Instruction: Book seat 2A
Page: seats
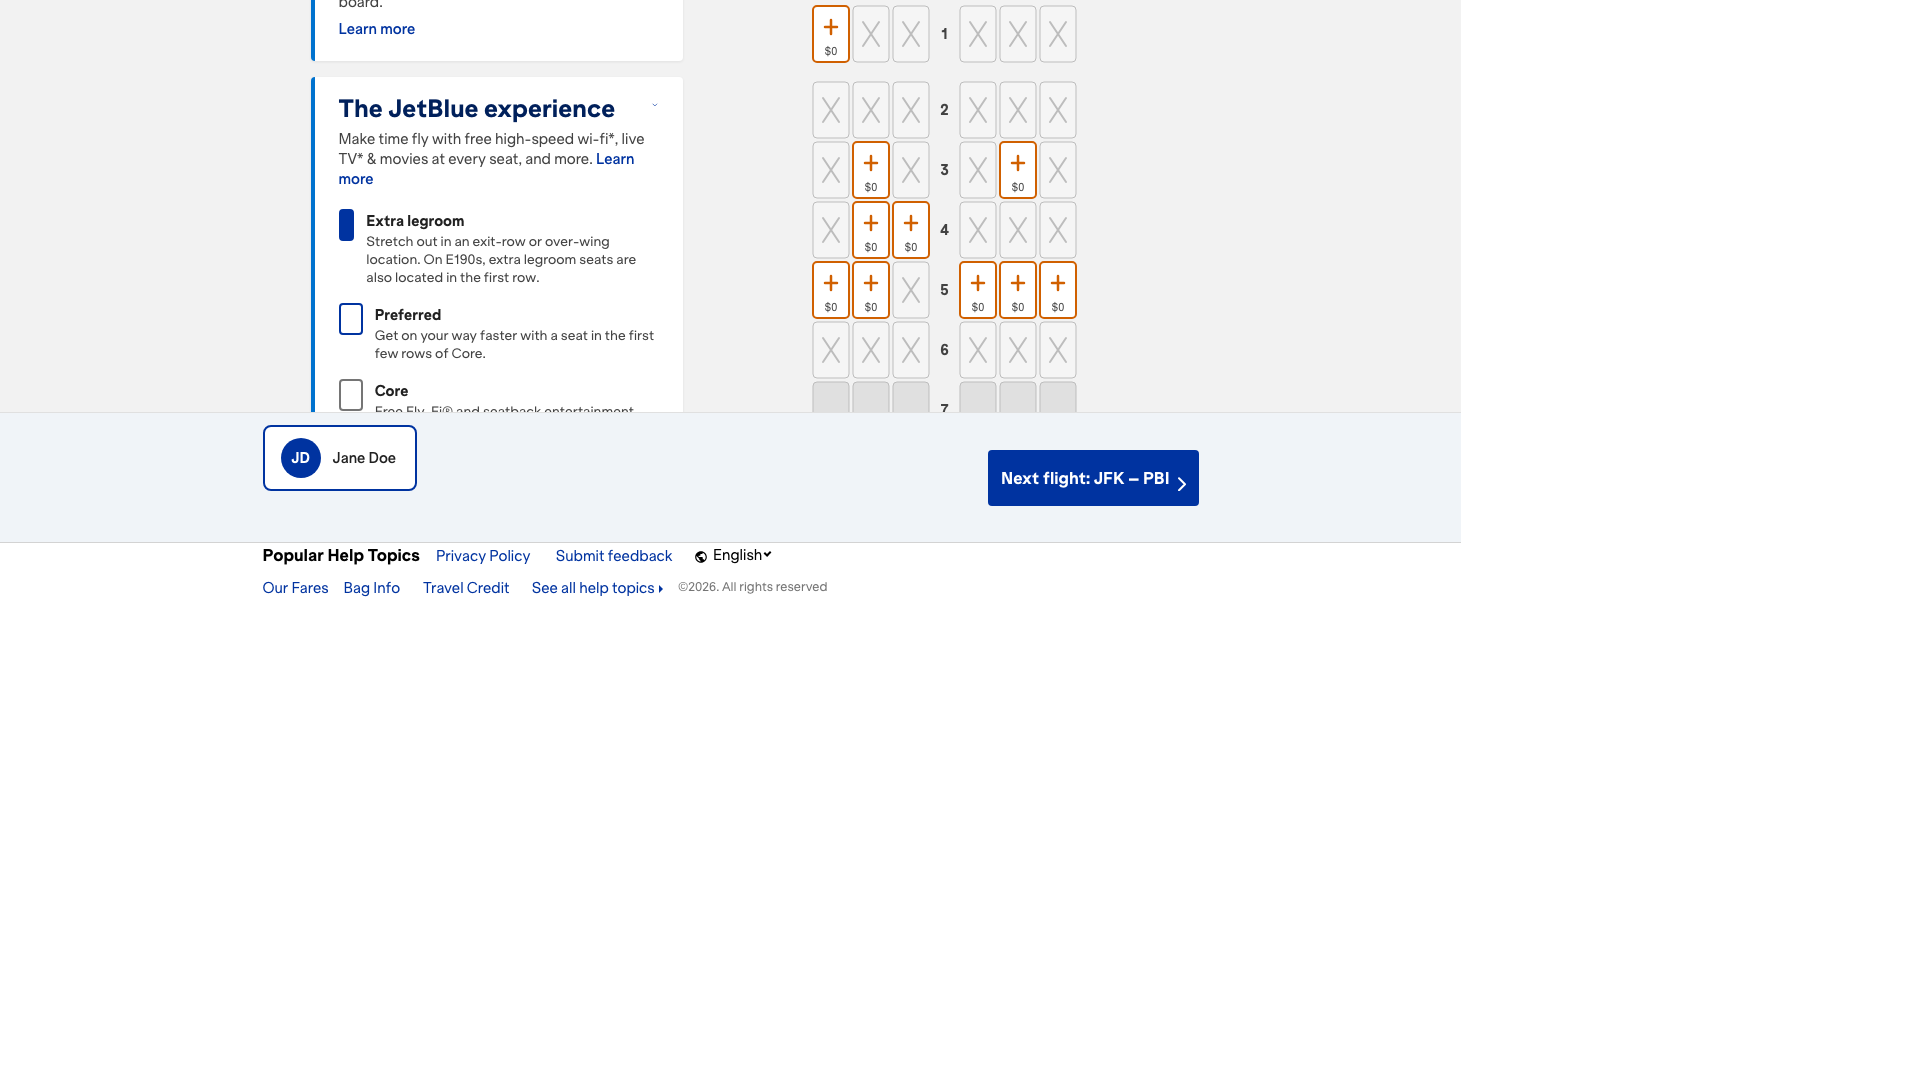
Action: click